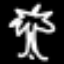
Label: palm tree